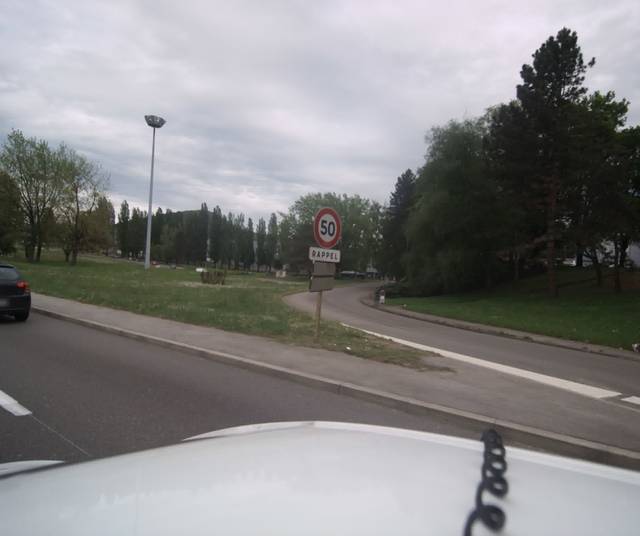
Region: France
Coordinates: 47.226, 5.978